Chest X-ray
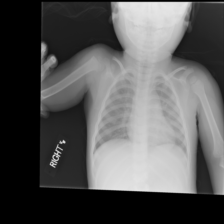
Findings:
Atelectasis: negative
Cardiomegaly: negative
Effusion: negative
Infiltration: negative
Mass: negative
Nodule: negative
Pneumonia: negative
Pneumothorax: negative
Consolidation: negative
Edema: negative
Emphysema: negative
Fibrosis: negative
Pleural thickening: negative
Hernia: negative